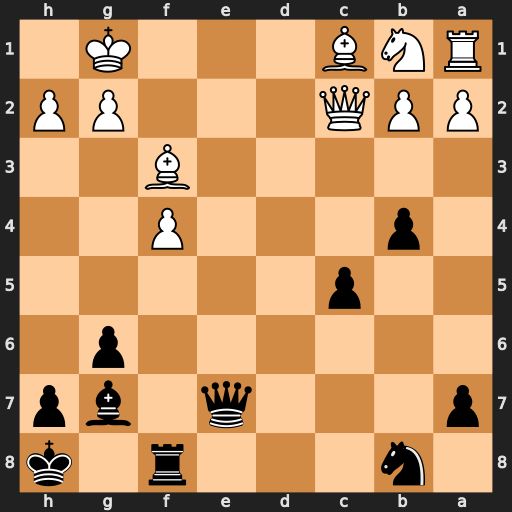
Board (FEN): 1n3r1k/p3q1bp/6p1/2p5/1p3P2/5B2/PPQ3PP/RNB3K1
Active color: b
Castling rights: -
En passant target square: -
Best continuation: Qe1#